Aerial crown-view tile of a tropical tree (Barro Colorado Island, Panama), acquired 20250512:
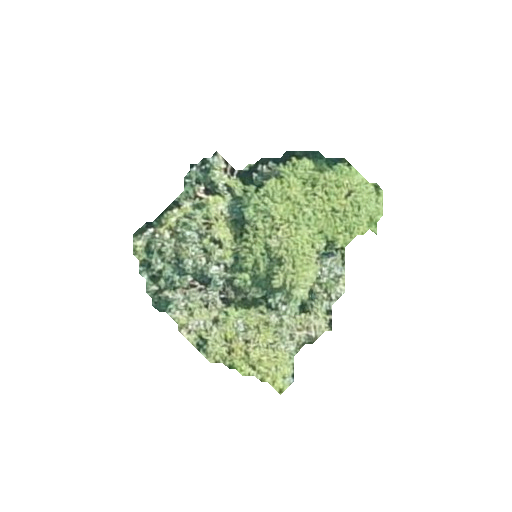
Species: Cordia alliodora
GBIF accepted scientific name: Cordia alliodora
Crown area: 55.571 m²